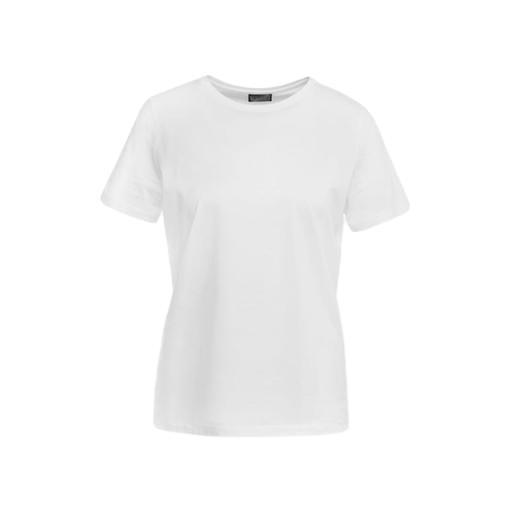
white pima t-shirt only macy, white supima tee, white perfect t-shirt, white background